Interaction volume radius: 5 \u00c5
Interaction volume height: 20 \u00c5
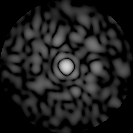
Disorder parameter: 0.851